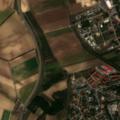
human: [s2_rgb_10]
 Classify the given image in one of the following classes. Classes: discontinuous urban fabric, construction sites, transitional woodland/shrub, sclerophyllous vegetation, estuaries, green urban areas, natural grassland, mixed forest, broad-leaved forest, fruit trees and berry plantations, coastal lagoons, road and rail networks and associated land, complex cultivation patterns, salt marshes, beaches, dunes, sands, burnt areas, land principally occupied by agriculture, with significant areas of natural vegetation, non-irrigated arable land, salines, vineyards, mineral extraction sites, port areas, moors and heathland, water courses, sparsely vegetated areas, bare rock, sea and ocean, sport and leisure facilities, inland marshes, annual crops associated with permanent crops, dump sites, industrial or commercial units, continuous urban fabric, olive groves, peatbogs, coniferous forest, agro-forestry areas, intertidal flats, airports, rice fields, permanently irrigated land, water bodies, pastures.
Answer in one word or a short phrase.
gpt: discontinuous urban fabric, non-irrigated arable land